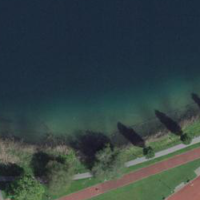
EUNIS habitat code: 14
Species observed at this site:
Tachybaptus ruficollis
Corvus corone
Podiceps cristatus
Cyanistes caeruleus
Fulica atra
Alcedo atthis
Anas platyrhynchos
Aythya fuligula
Fringilla coelebs
Passer domesticus
Turdus merula
Larus michahellis
Cygnus olor
Parus major
Milvus milvus
Pica pica
Anser anser
Motacilla alba
Acrocephalus scirpaceus